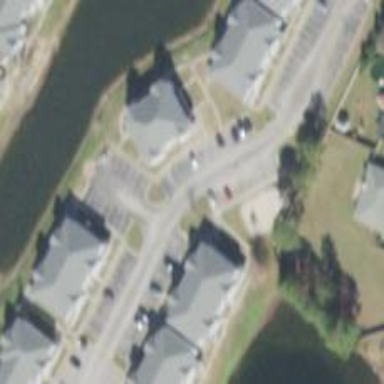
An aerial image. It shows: Parking space.